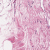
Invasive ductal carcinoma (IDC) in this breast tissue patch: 0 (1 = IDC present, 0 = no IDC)